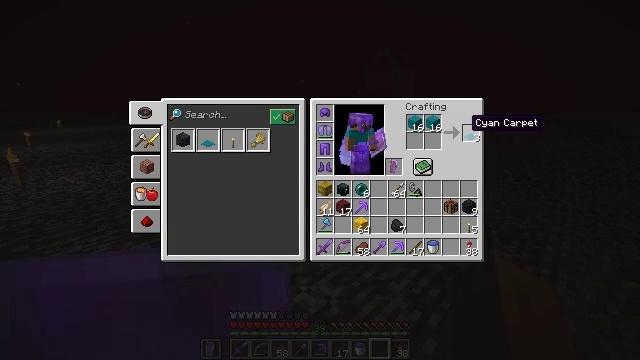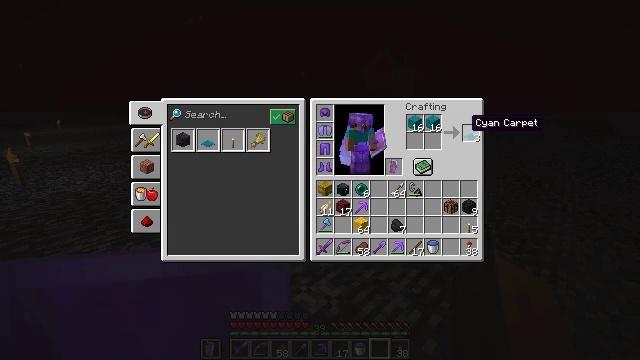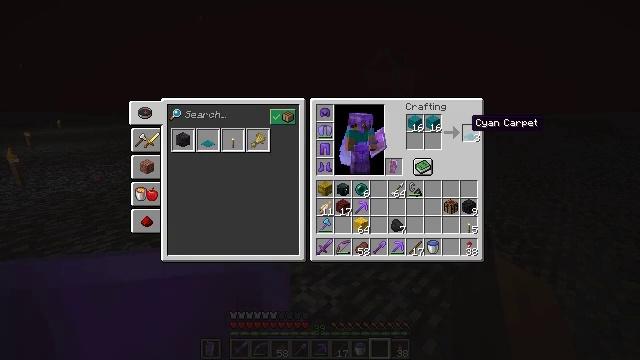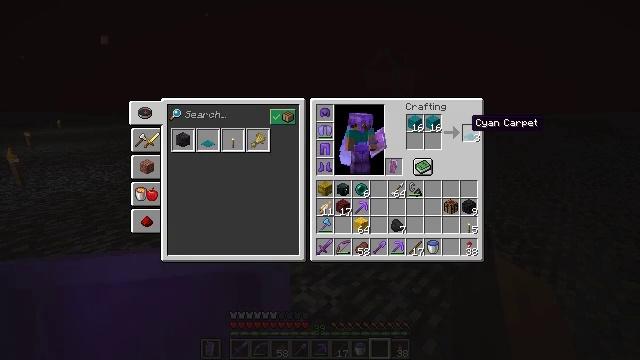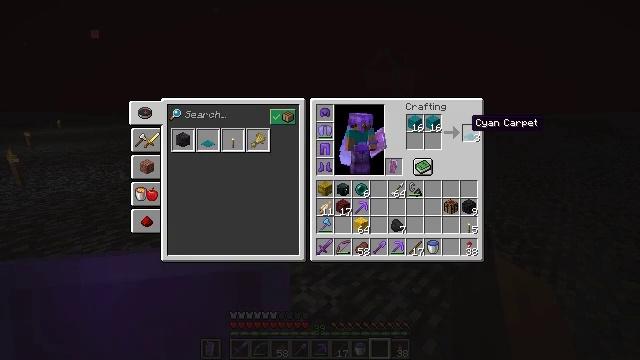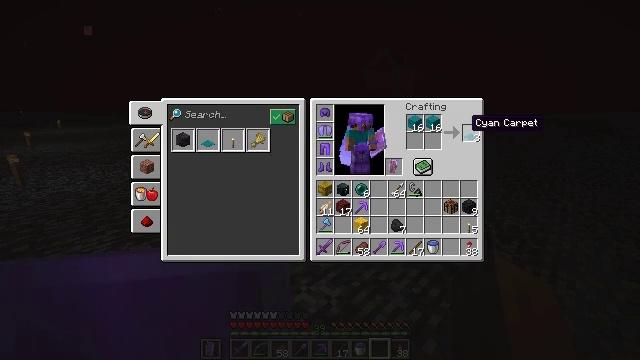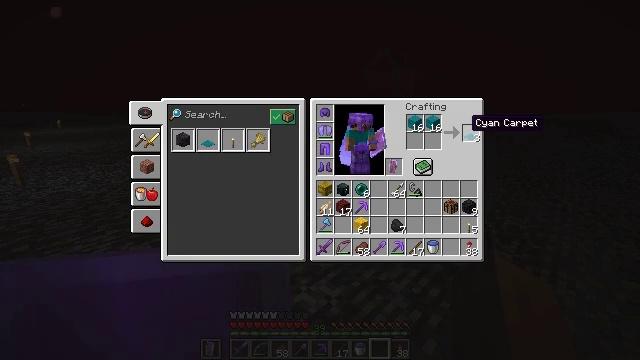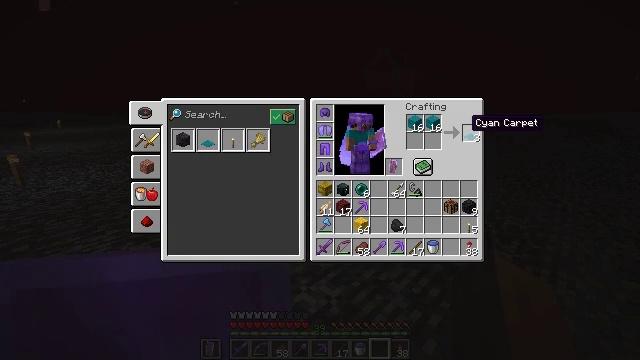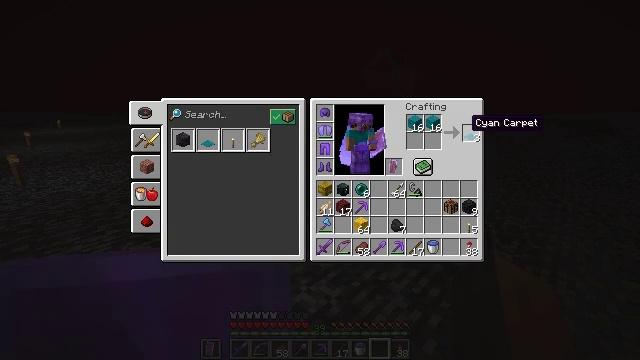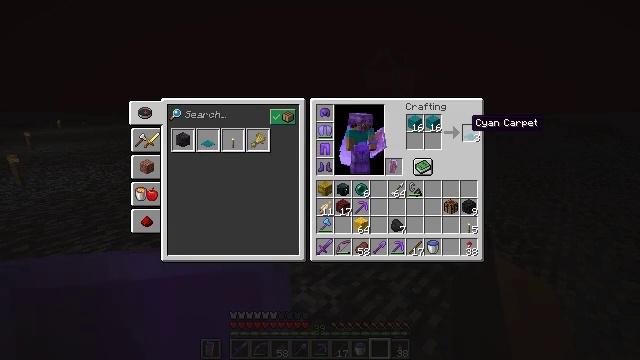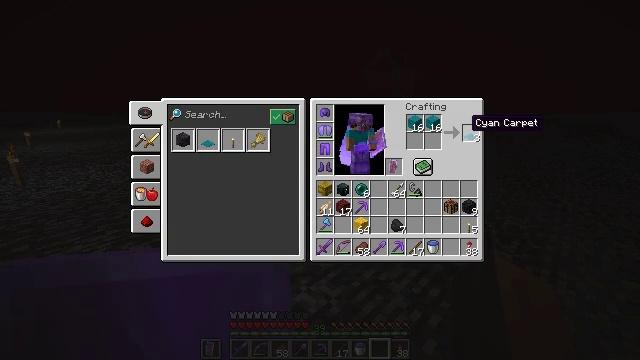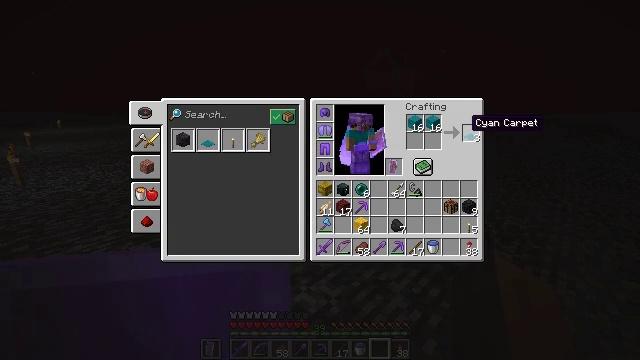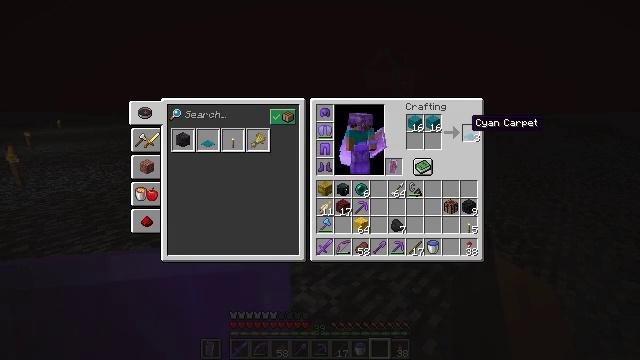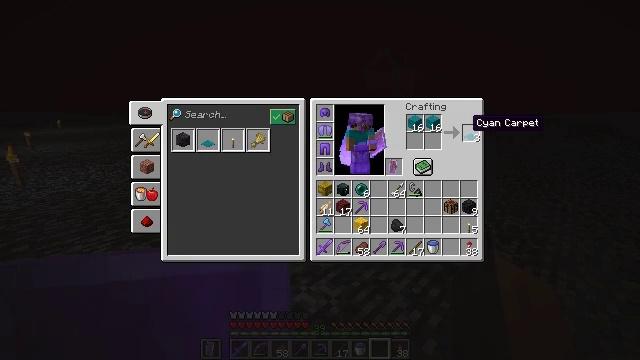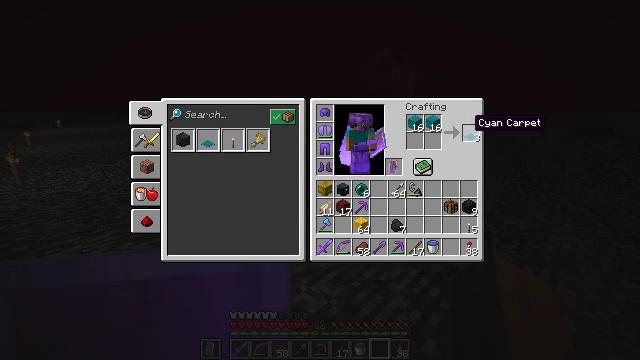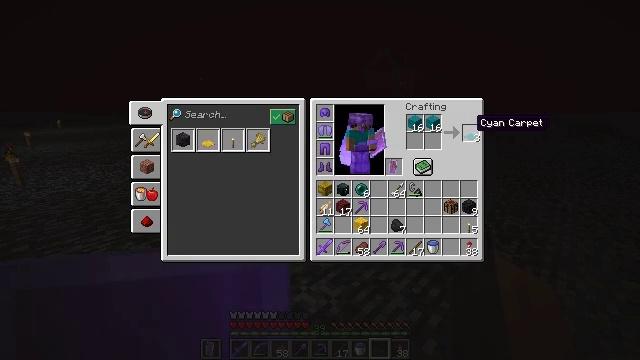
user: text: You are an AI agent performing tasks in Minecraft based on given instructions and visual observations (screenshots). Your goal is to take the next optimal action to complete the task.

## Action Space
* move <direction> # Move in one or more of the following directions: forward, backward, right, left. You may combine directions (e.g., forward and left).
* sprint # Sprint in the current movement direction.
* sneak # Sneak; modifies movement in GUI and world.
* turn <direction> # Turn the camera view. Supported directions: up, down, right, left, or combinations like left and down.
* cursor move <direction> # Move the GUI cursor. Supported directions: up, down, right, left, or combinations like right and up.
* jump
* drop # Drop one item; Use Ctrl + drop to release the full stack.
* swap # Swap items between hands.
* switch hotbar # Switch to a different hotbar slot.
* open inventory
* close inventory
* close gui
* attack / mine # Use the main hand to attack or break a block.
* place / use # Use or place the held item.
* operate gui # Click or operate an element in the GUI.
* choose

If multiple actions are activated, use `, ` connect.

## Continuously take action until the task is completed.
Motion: motion action
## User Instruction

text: craft item cyan carpet
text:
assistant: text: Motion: sneak, attack / mine
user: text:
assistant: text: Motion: sneak, attack / mine
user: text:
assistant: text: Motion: sneak, attack / mine
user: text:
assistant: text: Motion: sneak, attack / mine
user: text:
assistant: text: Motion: sneak, attack / mine
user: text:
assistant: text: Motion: sneak, attack / mine
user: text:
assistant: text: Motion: sneak, attack / mine
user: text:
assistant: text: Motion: sneak, attack / mine
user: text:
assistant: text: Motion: sneak
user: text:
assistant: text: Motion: sneak
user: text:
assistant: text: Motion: sneak
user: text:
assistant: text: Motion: sneak
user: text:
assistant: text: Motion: sneak
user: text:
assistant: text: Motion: sneak
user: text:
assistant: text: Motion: sneak
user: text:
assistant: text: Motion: sneak
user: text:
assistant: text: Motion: sneak
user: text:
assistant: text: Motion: sneak, attack / mine
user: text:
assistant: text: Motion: sneak, attack / mine
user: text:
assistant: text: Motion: sneak, attack / mine
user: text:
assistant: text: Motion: sneak
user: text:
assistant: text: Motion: sneak, attack / mine
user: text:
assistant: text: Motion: sneak, attack / mine